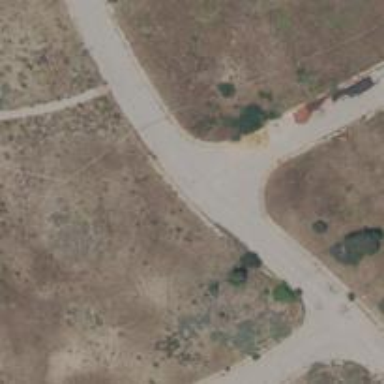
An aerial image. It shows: Track road.